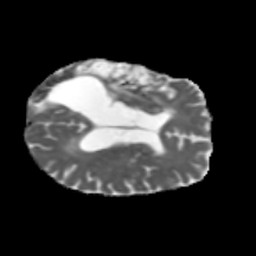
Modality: MD
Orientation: axial
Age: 65
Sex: female
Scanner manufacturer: siemens
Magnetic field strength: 3 T
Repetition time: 5.47 s
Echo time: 0.0854 s